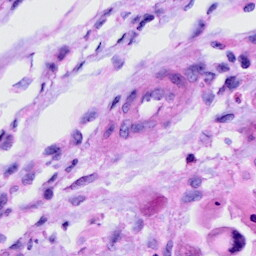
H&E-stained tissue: Cervix